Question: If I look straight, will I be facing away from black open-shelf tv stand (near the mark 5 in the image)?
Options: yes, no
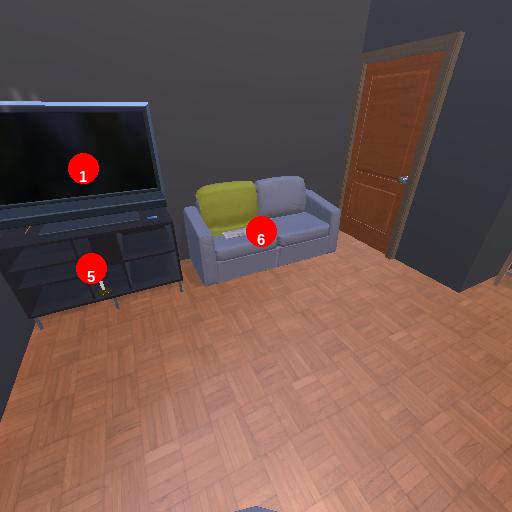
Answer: yes